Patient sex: F
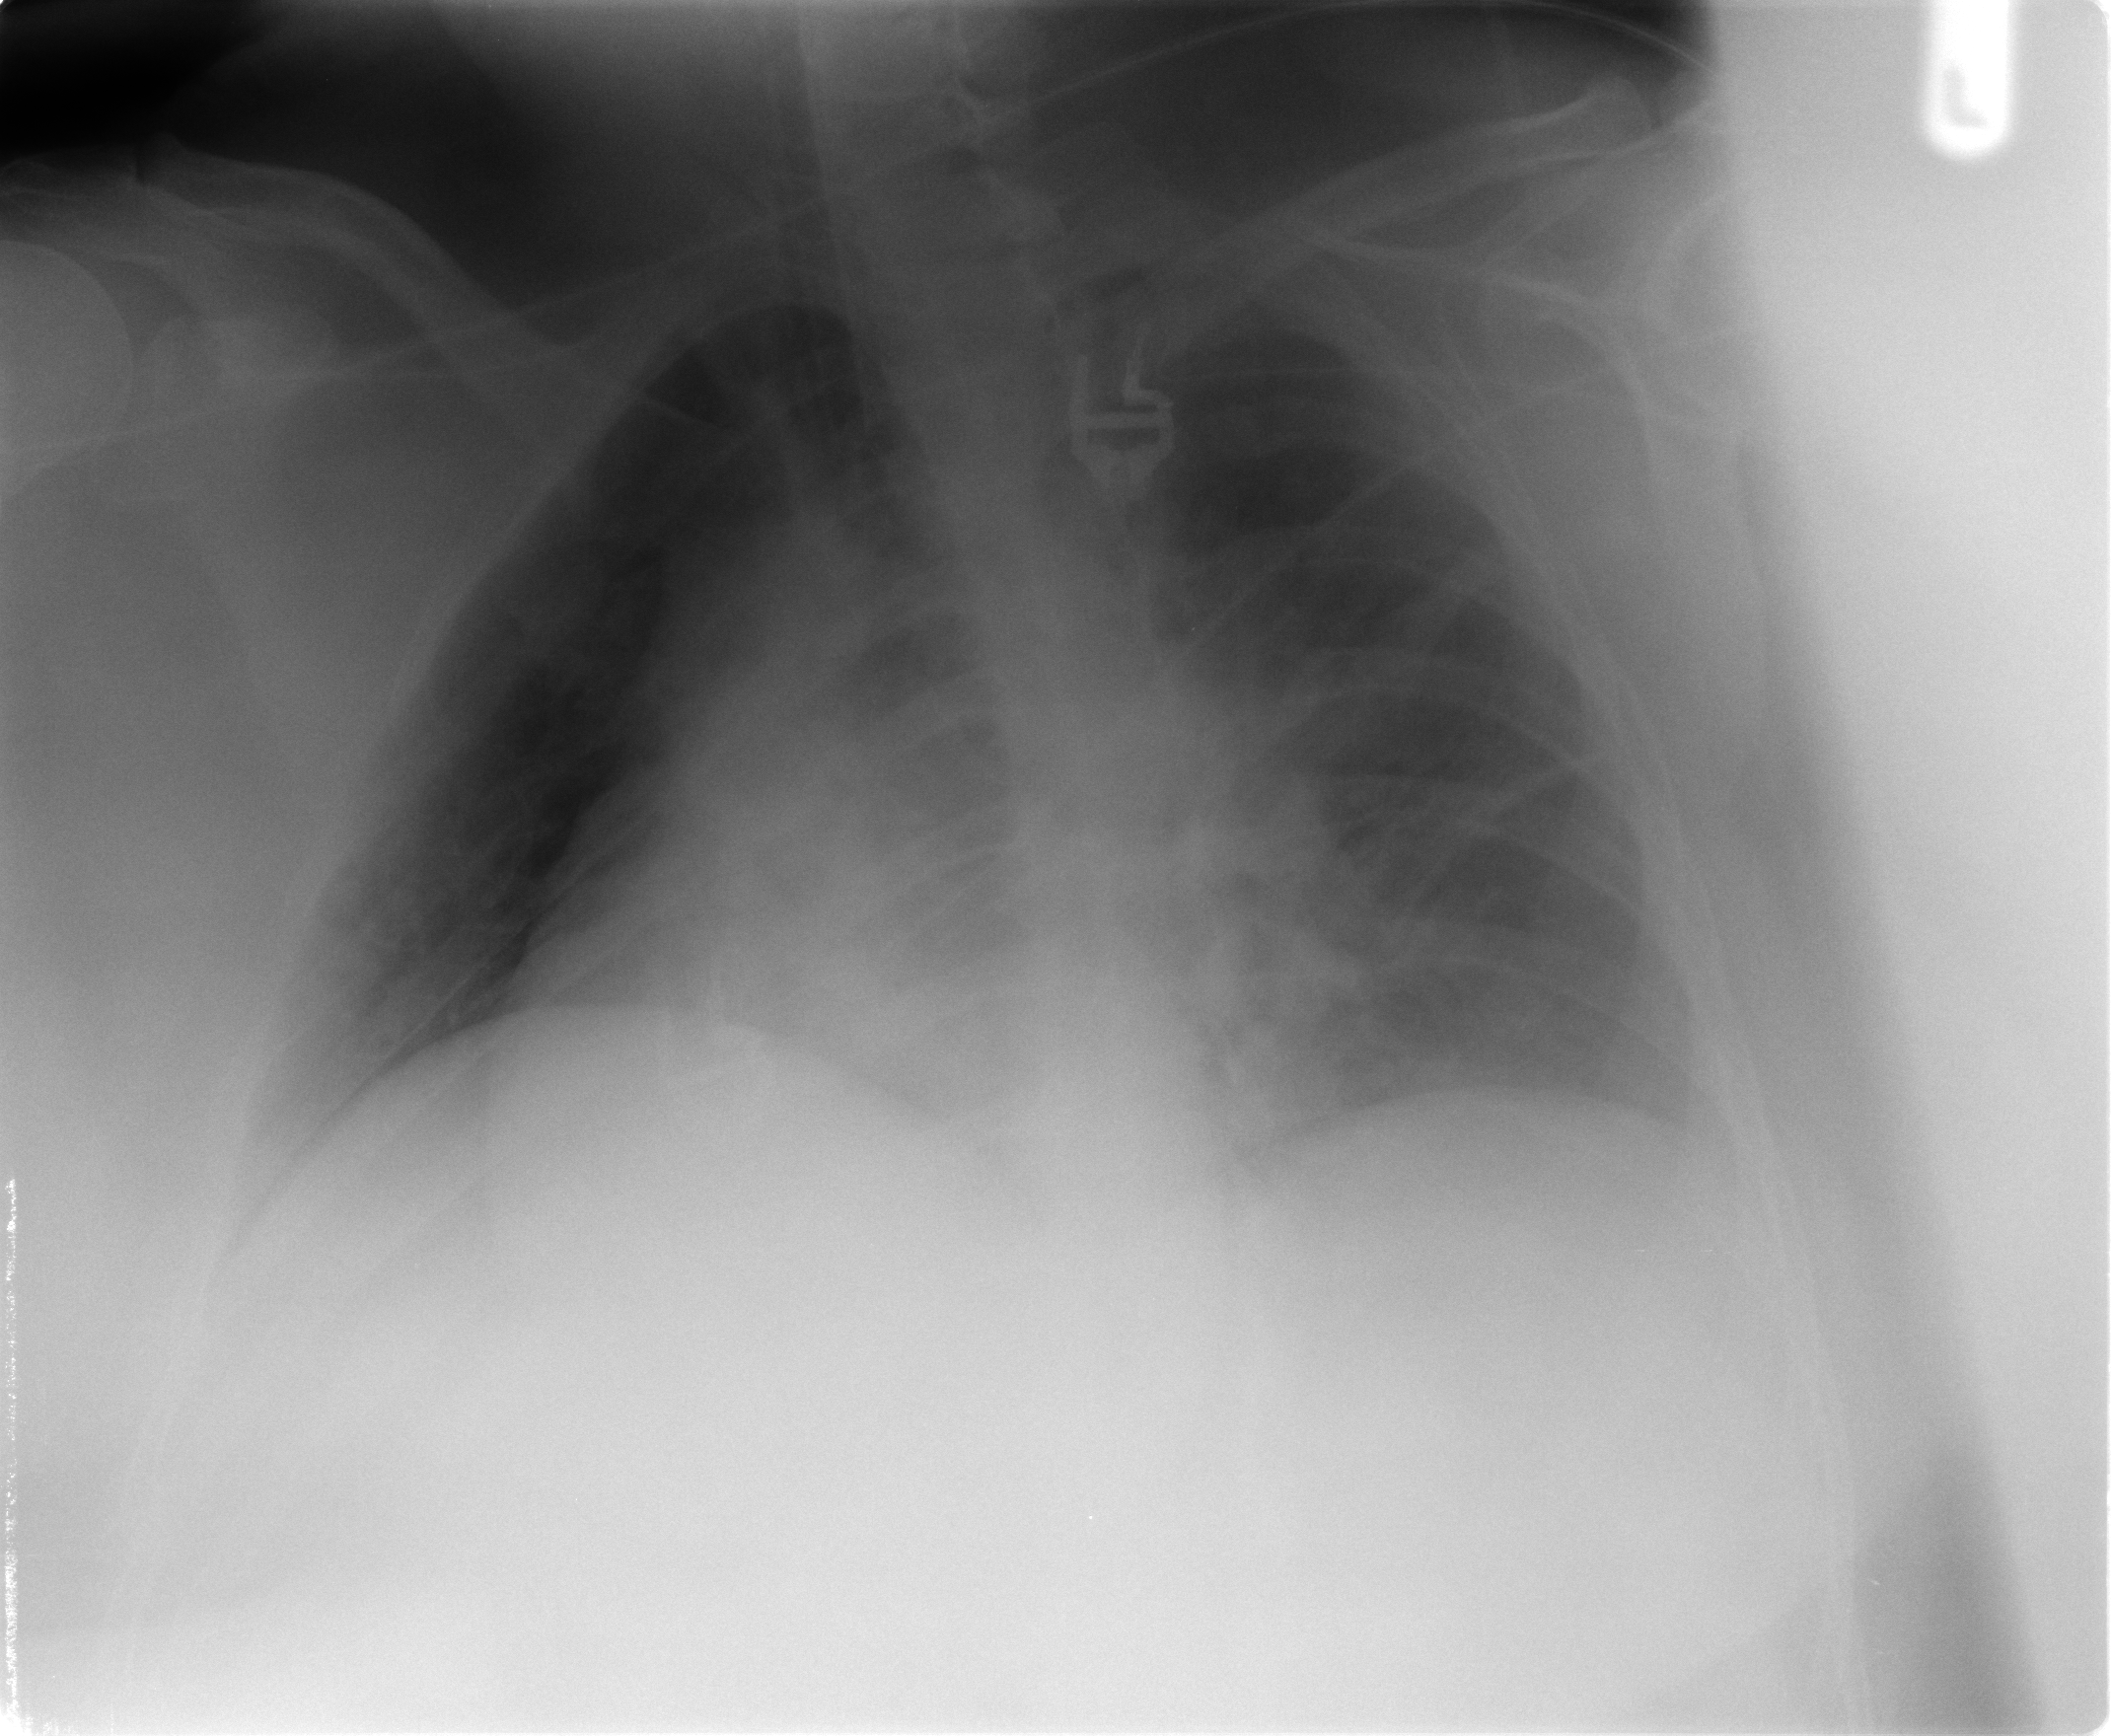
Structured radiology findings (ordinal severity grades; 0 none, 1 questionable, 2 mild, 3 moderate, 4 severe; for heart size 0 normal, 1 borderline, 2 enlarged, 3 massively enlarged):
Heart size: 2
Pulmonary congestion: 2
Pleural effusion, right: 0
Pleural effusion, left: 0
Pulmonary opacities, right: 0
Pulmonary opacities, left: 0
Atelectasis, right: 0
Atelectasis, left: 0